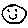
Label: smiley face